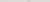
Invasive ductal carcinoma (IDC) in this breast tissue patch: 0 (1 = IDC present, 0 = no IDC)